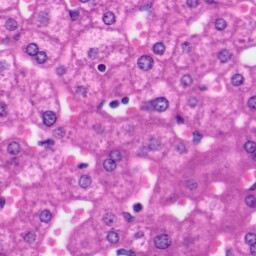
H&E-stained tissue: Liver